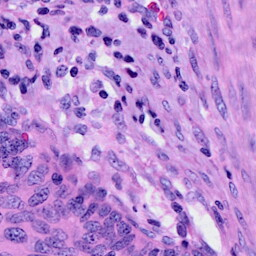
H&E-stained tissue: Cervix